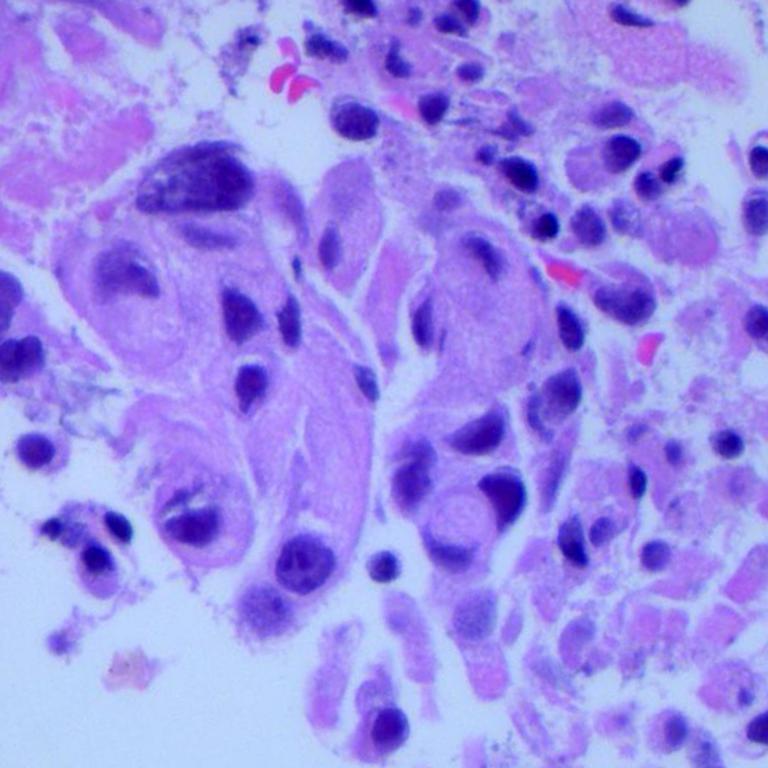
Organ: lung
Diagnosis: adenocarcinomas